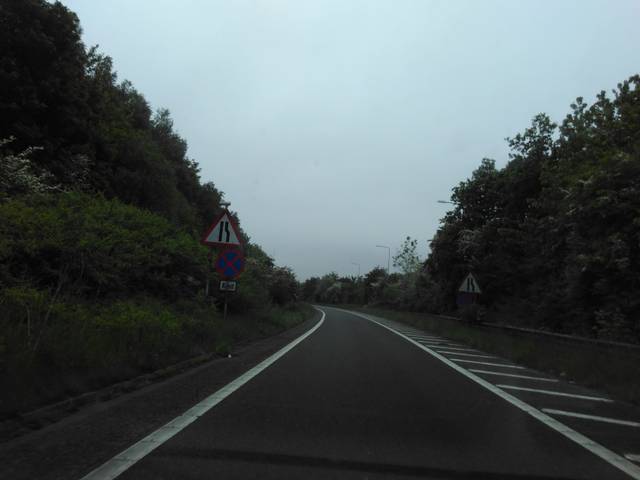
Region: United Kingdom
Coordinates: 51.282, 1.036